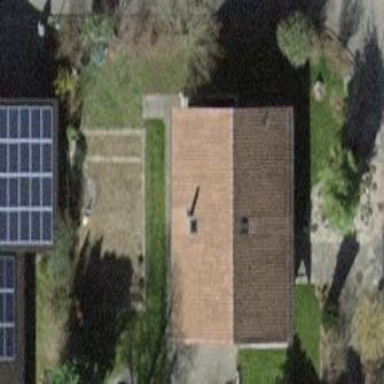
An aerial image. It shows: House with gabled roof.